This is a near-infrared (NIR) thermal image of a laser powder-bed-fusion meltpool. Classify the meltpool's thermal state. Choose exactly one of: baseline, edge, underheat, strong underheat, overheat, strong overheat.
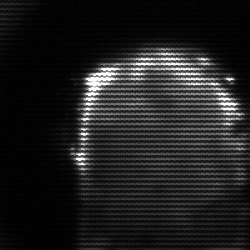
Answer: baseline